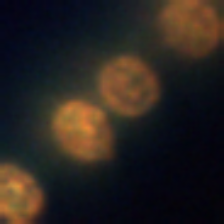
Taxon: Thalassiosira
Group: Diatoms